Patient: sex M, age 60
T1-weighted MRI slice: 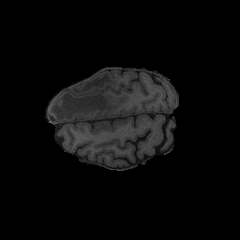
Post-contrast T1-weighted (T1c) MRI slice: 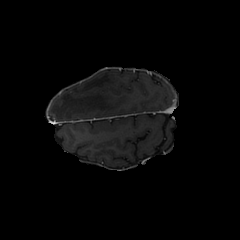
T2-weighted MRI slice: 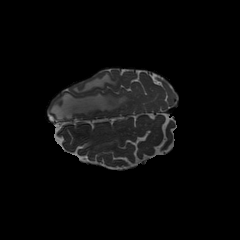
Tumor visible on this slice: yes
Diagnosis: Glioblastoma, IDH-wildtype
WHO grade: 4